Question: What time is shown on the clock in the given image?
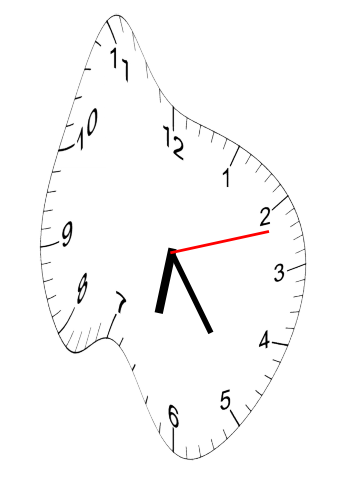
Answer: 06:24:12